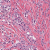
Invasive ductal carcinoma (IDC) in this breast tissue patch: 1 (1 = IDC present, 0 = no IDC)